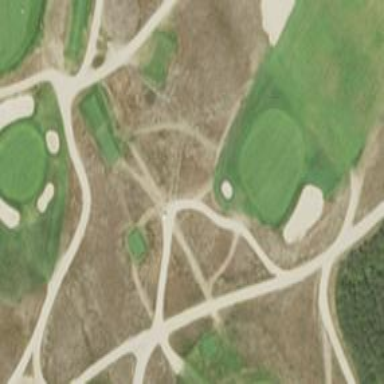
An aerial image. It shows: Path for both roads and golfers.